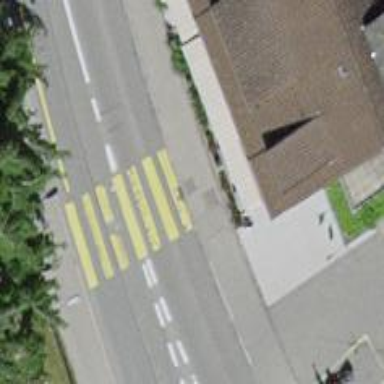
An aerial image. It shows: Uncontrolled zebra crossing on the road.